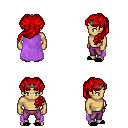
a pixel art fantasy rpg character, male body template, human, tanned skin, lavender cape, magenta pants, red princess hairstyle, iron tiara, black slippers, four views (front, back, left, right), 2x2 character sprite sheet, small pixel art, hard edges, no anti-aliasing